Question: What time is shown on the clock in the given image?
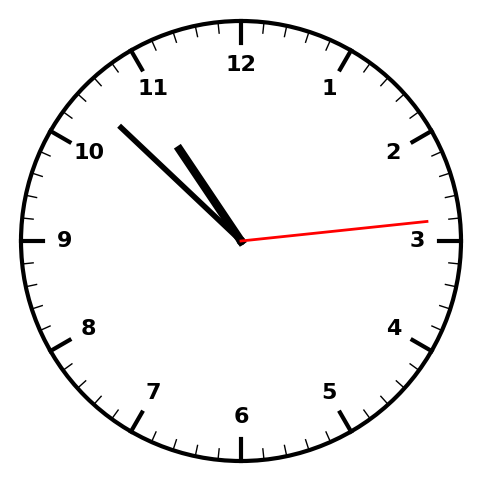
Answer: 10:52:14